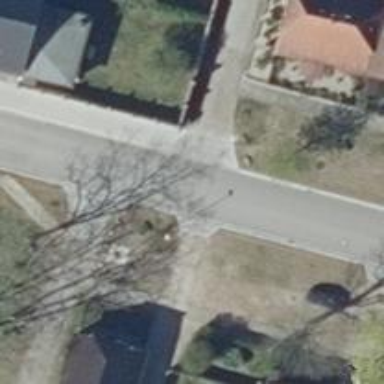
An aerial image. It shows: Secondary road.